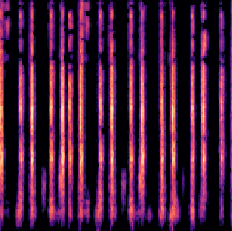
Sound class: Clock tick